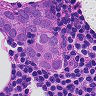
Metastatic tissue present: yes